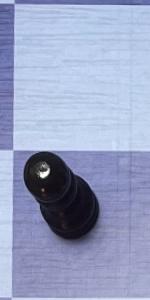
Label: Pawn_Black